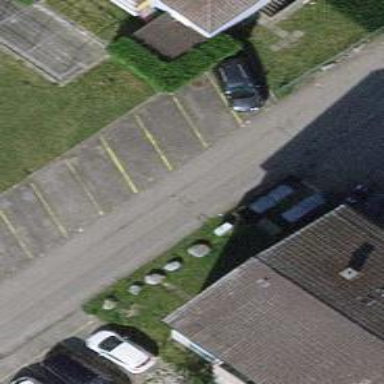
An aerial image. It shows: Block barrier.